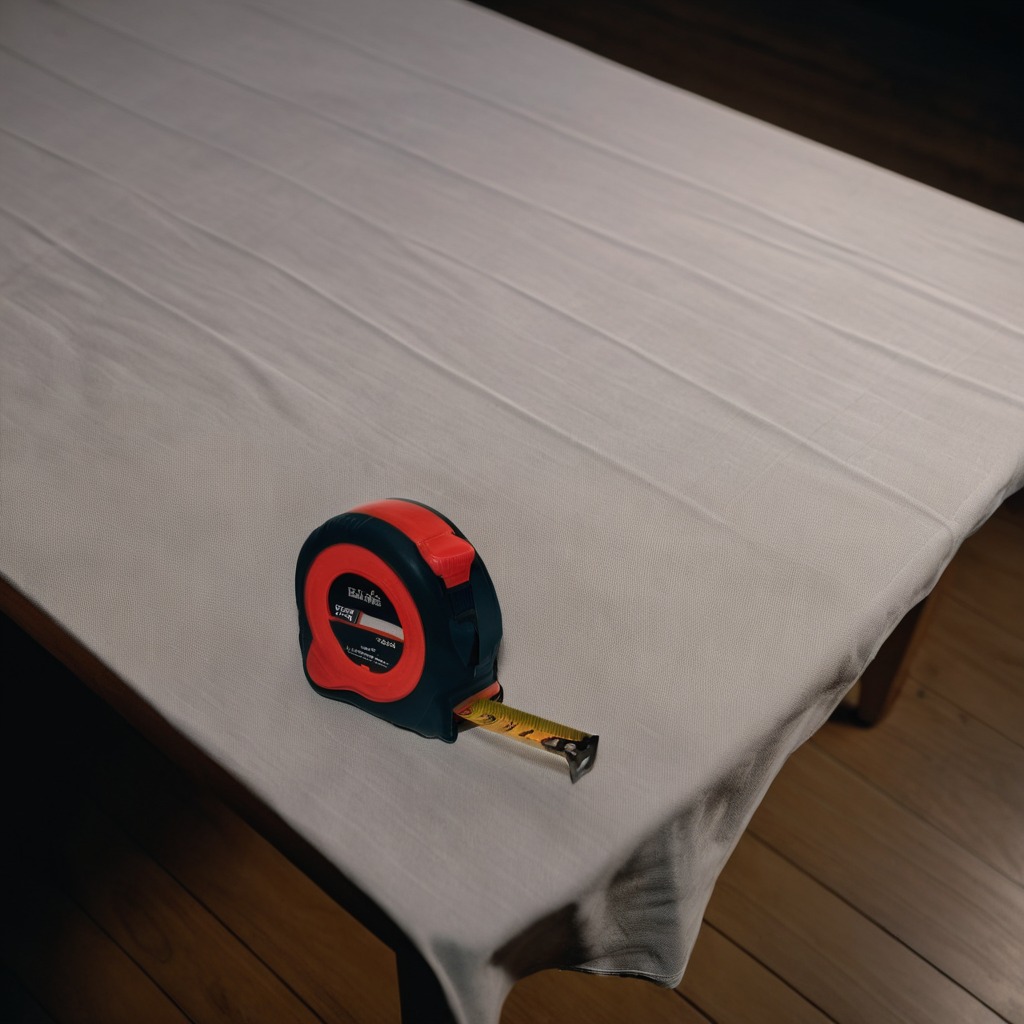
A measuring tape is lying on a wooden table inside a workshop at night.